Interaction volume radius: 10 \u00c5
Interaction volume height: 20 \u00c5
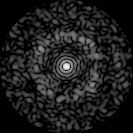
Disorder parameter: 0.7785